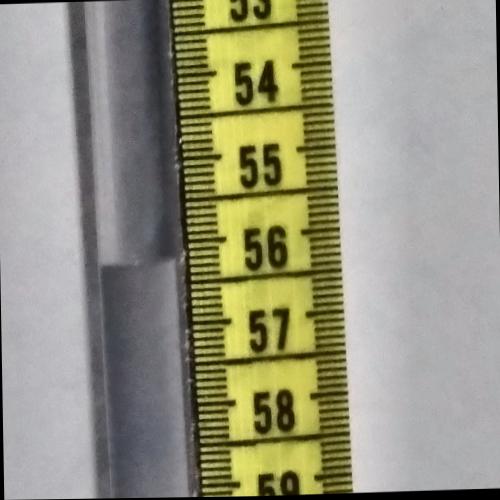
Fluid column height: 56.2 cm